Interaction volume radius: 5 \u00c5
Interaction volume height: 35 \u00c5
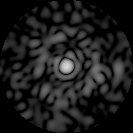
Disorder parameter: 0.8207